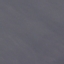
Land use / land cover: SeaLake